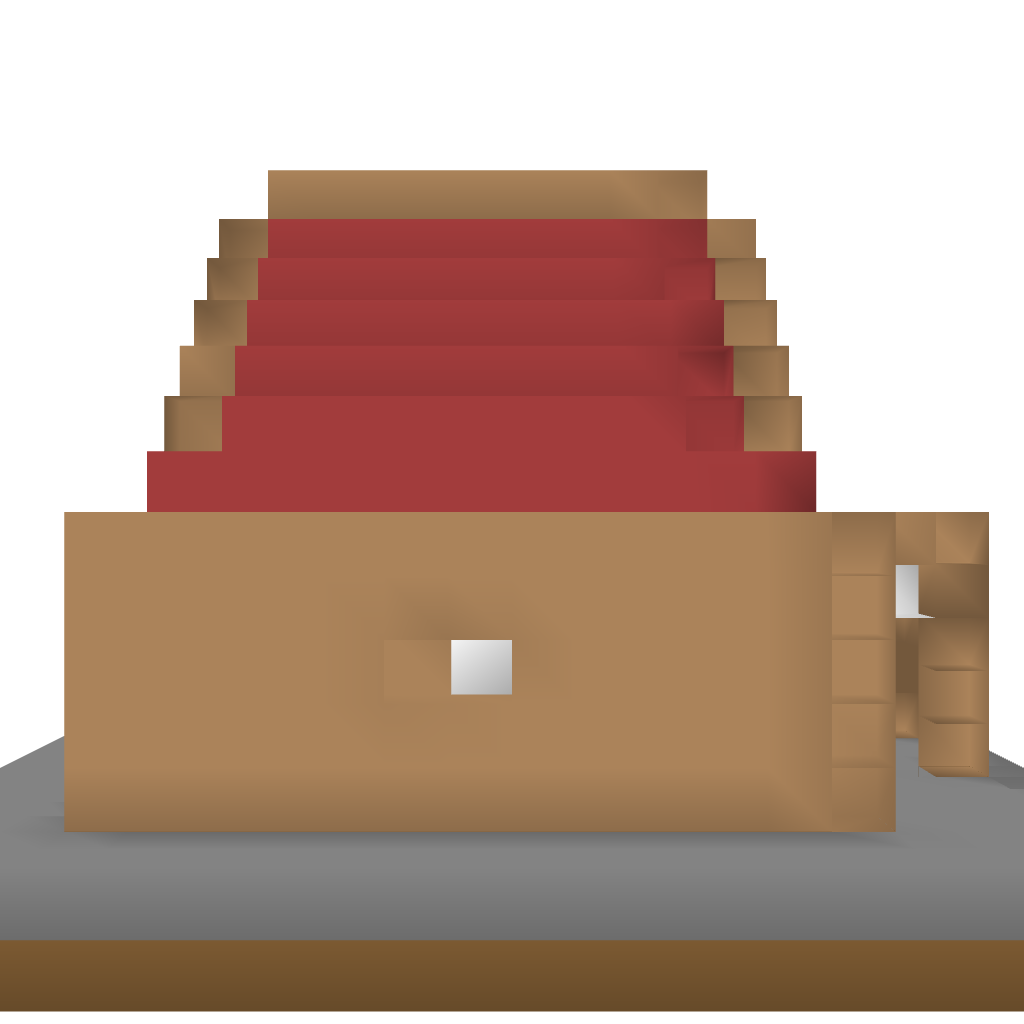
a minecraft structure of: suicide House 001 bad low quality